Question: I localized Report Viewr 2010 using Implement this Interfaces: 'IReportViewerMessages,IReportViewerMessages2, IReportViewerMessages3'
every thing is ok and my desire labels appears in report viewer.but when I open Export list there is no item in it.

what is my fault and how I can fix this?
thanks
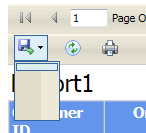
Answer: this is possible by implement 'IReportViewerMessages2' and 'GetLocalizedNameForRenderingExtension' method :
'''
public string GetLocalizedNameForRenderingExtension(string format)
{
switch (format.ToLower())
{
case "xml":
return "your xml label";
case "csv":
return "your csv label";
case "pdf":
return "your pdf label";
case "mhtml":
return "your mhtml label";
case "excel":
return "your excel label";
case "image":
return "your image label";
case "word":
return "your word label";
}
}
'''